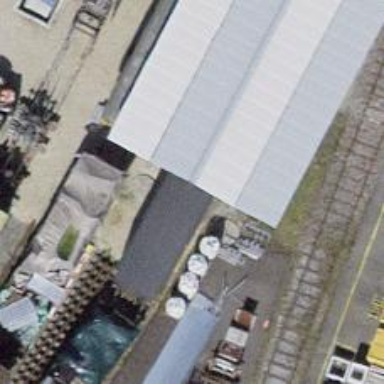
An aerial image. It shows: Railway yard used for servicing trains.